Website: walmart
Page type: billing-address
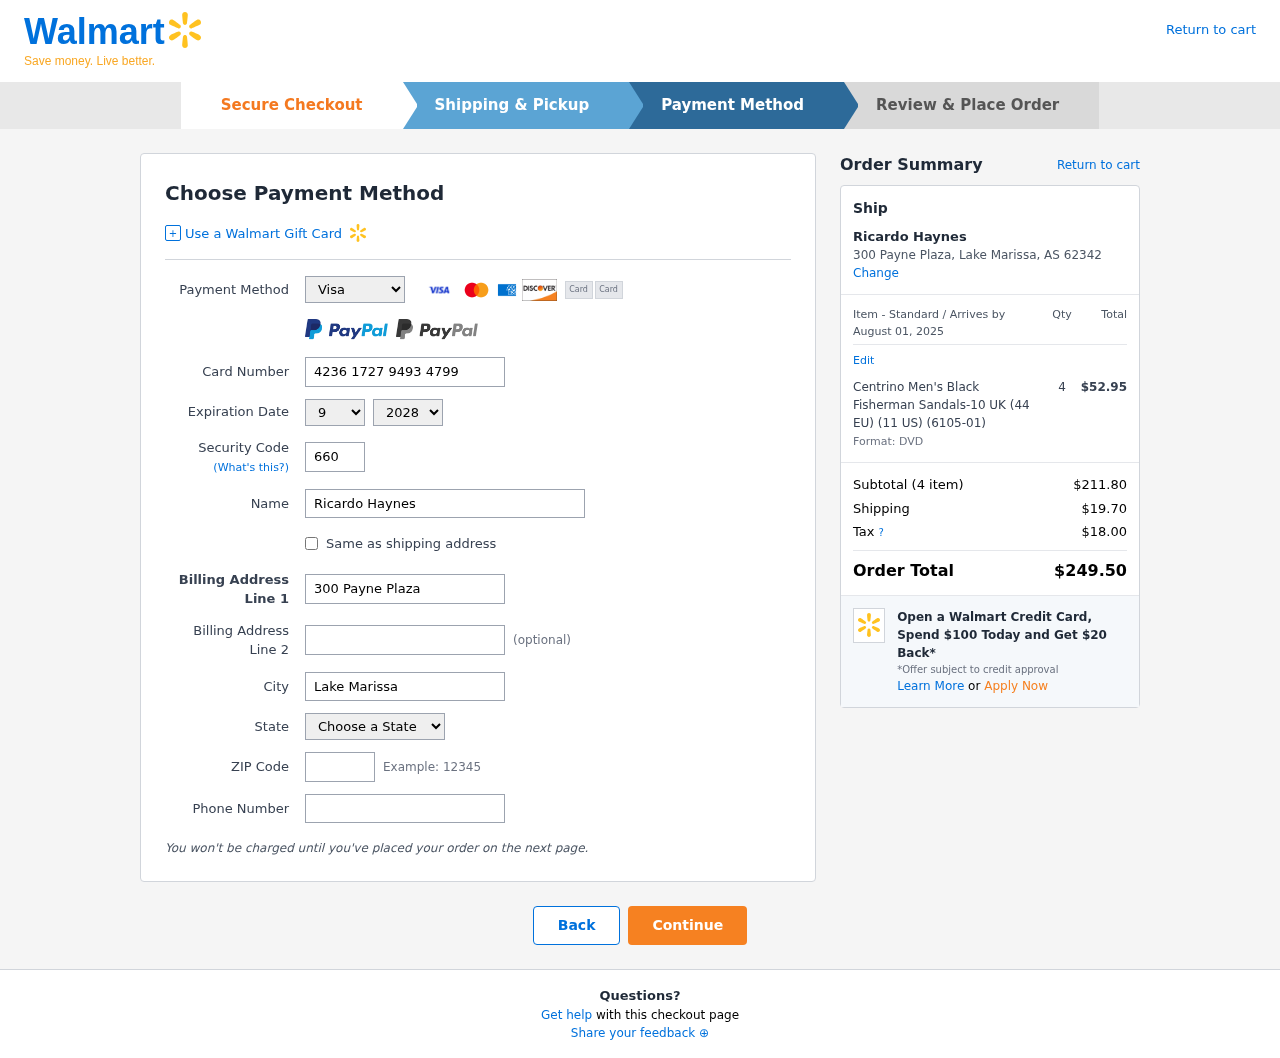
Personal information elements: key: PII_CARD_CVV
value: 660
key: PII_CARD_EXPIRY_MONTH
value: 09
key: PII_CARD_EXPIRY_YEAR
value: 28
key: PII_CARD_NUMBER
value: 4236 1727 9493 4799
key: PII_CARD_TYPE
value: Visa
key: PII_CITY
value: Lake Marissa
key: PII_CITY_STATE_ZIP
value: Lake Marissa, AS 62342
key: PII_FULLNAME
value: Ricardo Haynes
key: PII_PHONE
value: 4818312376
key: PII_POSTCODE
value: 62342
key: PII_STATE
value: AS
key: PII_STREET
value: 300 Payne Plaza
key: PII_FULLNAME2
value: Ricardo Haynes
Product elements: key: PRODUCT1_NAME
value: Centrino Men's Black Fisherman Sandals-10 UK (44 EU) (11 US) (6105-01)
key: PRODUCT1_PRICE
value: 52.95
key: PRODUCT1_QUANTITY
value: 4
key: PRODUCT1_DESC
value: Format: DVD
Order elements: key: ORDER_DELIVERY_DATE
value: August 01, 2025
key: ORDER_NUM_ITEMS
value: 4
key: ORDER_SUBTOTAL
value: $211.80
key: ORDER_SHIPPING_COST
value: $19.70
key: ORDER_TAX
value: $18.00
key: ORDER_TOTAL
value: $249.50